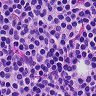
Metastatic tissue present: no